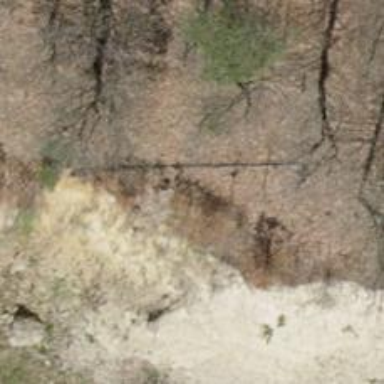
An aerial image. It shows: Natural cliff.